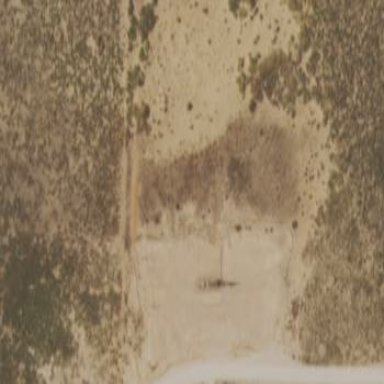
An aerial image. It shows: Wellsite surrounded by sand.